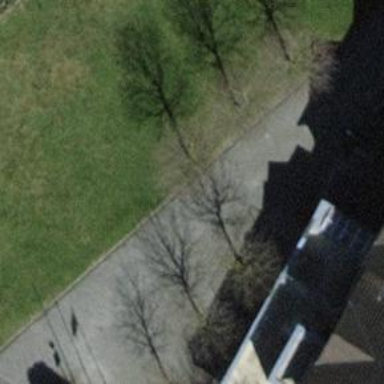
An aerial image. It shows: Brown bench in the vicinity.